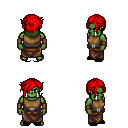
a pixel art fantasy rpg character, male body template, orc, green skin, leather chest armor, robe skirt, red pixie cut hairstyle, leather bracers, black slippers, four views (front, back, left, right), 2x2 character sprite sheet, small pixel art, hard edges, no anti-aliasing